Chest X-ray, PA view. Patient: 57 years old, sex M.
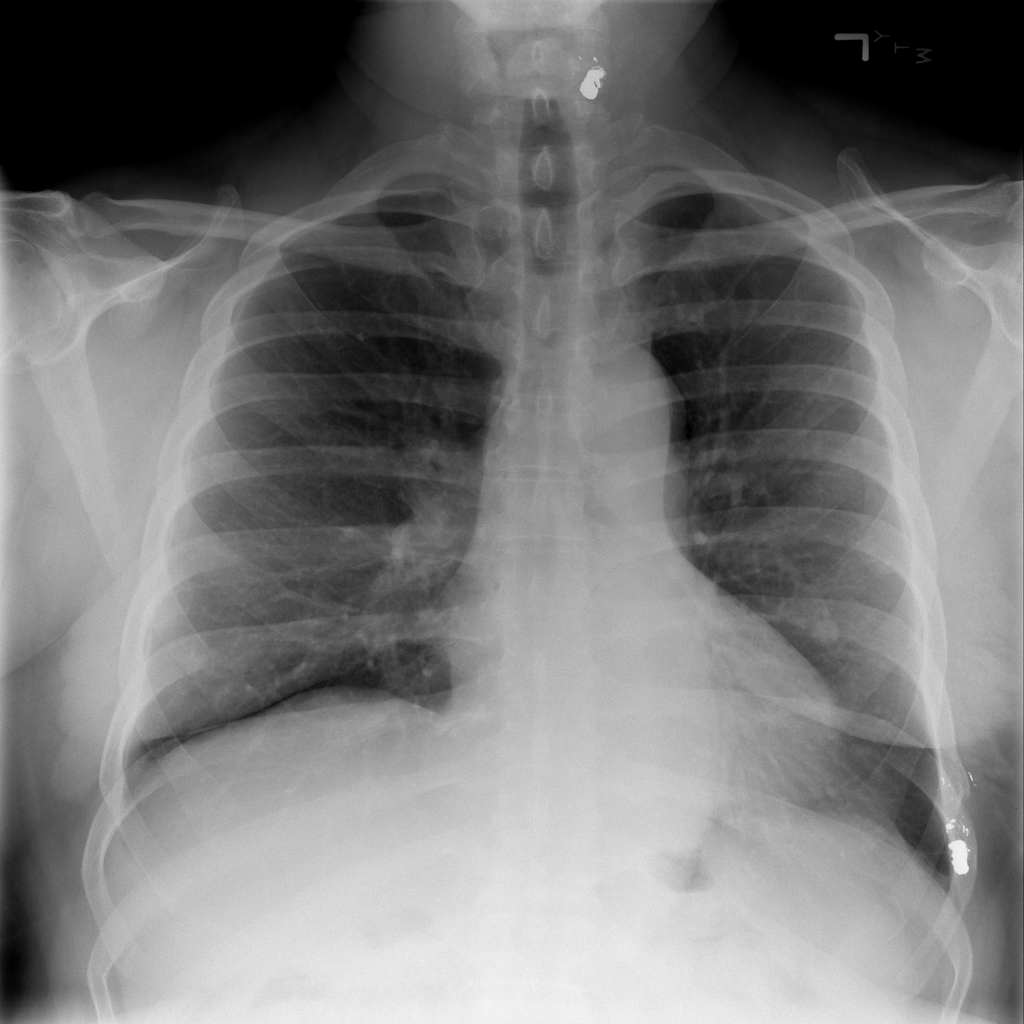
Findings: No Finding